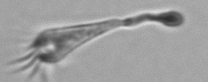
Label: Paratontonia_gracillima